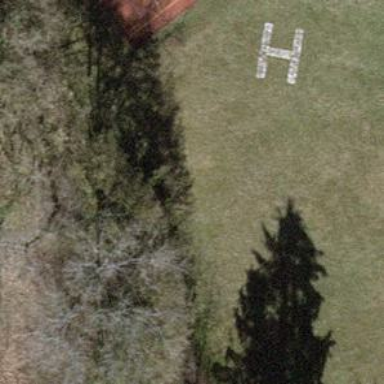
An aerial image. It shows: Image of helipad at airport.